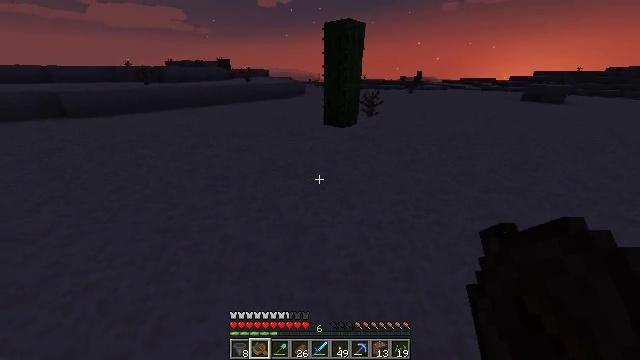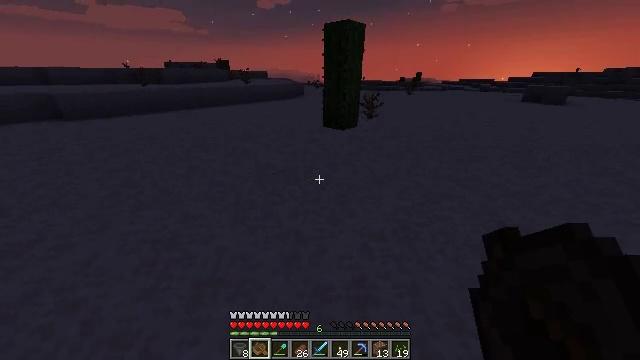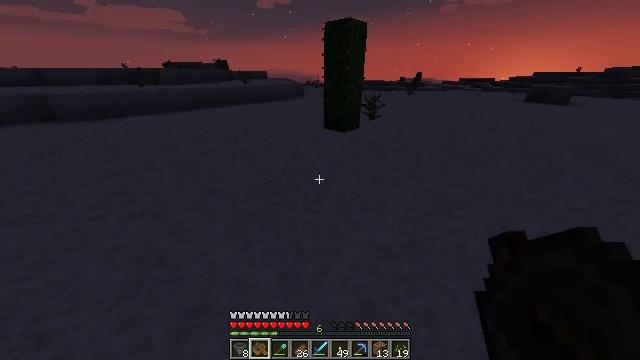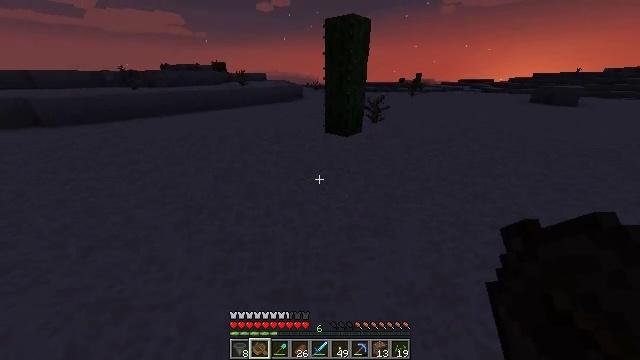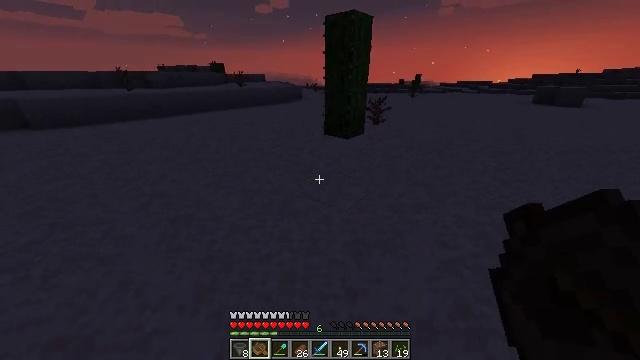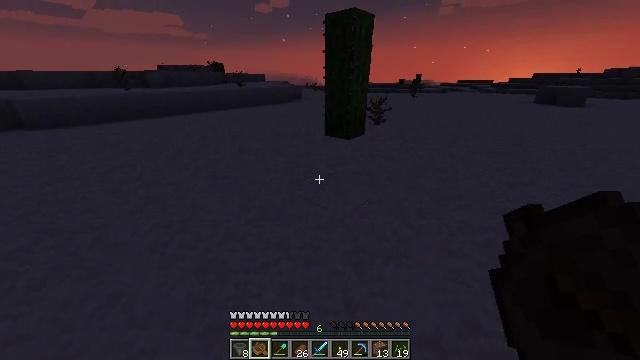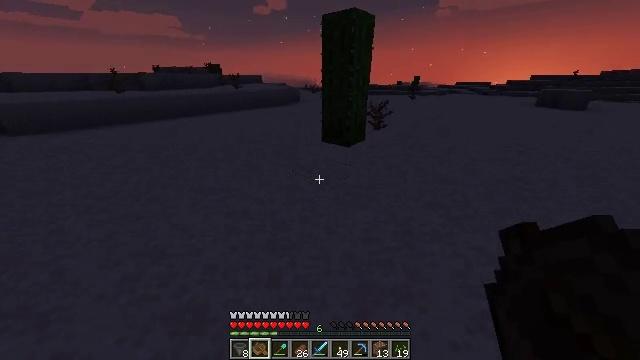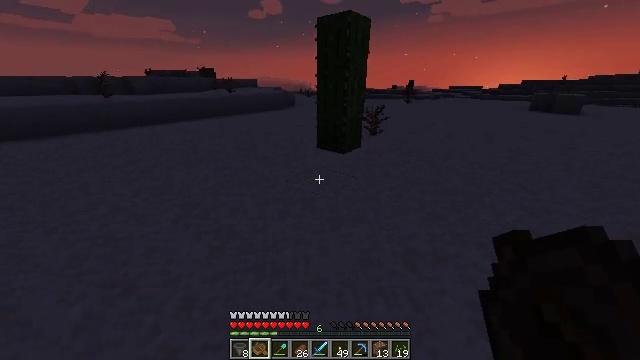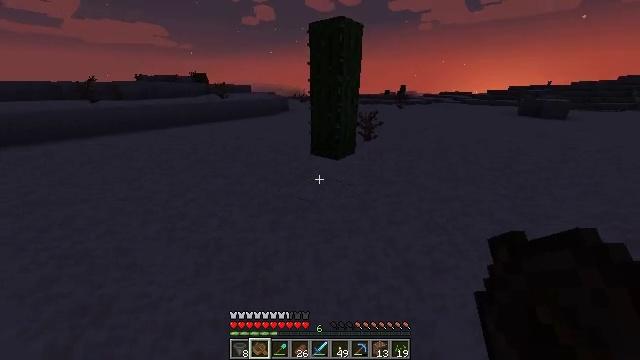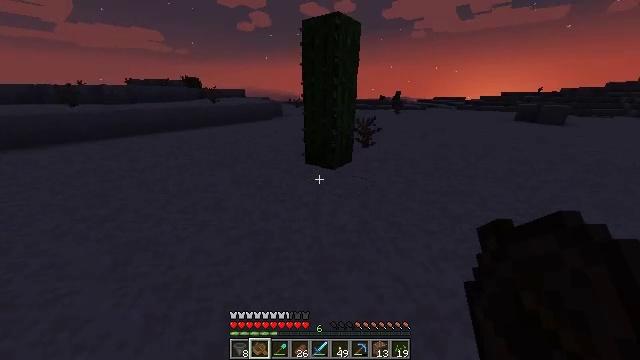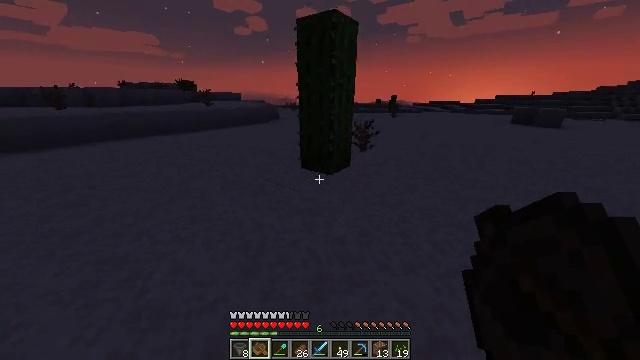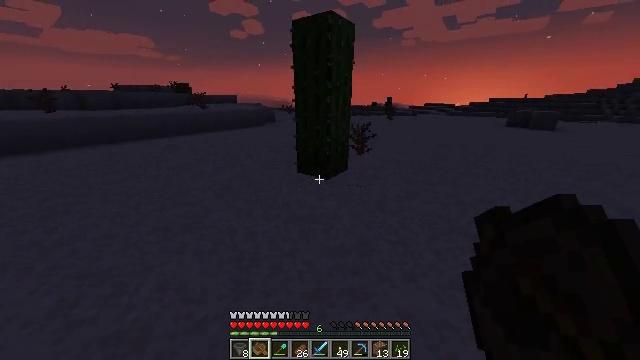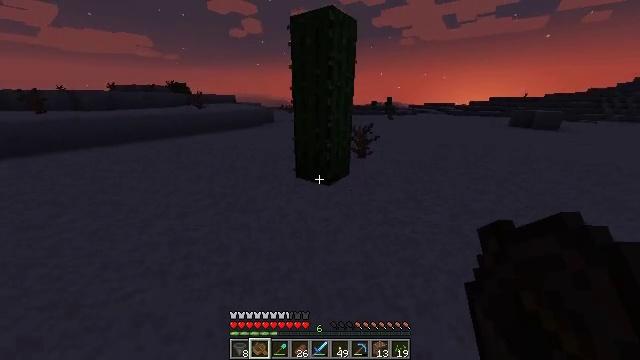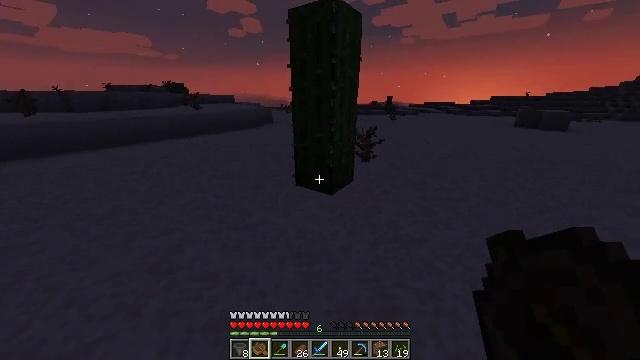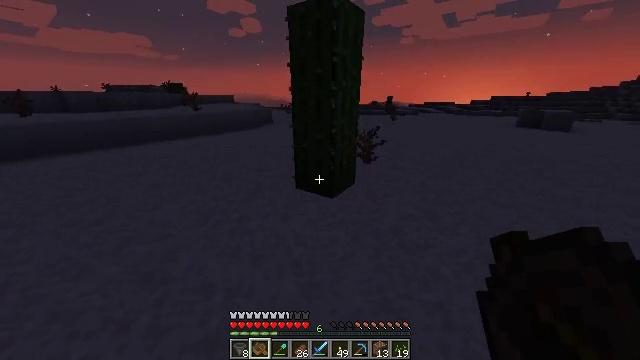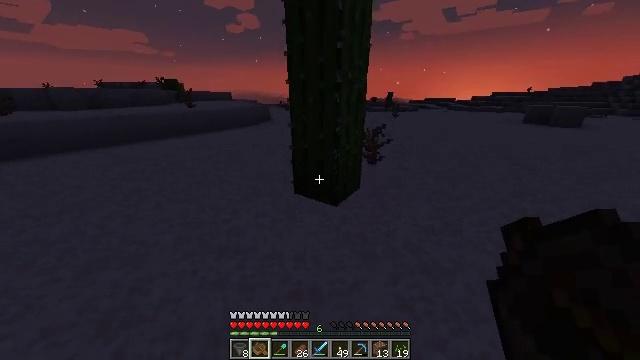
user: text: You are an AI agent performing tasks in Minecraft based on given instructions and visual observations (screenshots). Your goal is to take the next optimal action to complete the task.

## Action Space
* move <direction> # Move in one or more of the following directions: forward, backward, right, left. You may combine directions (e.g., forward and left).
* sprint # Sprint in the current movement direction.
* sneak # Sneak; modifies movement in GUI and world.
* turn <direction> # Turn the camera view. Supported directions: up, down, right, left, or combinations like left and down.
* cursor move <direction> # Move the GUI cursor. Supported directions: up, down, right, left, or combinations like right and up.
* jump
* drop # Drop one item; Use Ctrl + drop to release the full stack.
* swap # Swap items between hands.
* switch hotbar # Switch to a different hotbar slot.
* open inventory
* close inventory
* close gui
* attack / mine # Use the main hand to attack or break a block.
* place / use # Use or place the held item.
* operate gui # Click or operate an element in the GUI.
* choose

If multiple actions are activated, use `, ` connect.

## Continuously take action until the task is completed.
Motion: motion action
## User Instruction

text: Mine cactus from the desert.
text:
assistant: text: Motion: move forward
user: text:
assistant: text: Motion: move forward
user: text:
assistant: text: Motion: move forward
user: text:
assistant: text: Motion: move forward
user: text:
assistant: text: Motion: move forward
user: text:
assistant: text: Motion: move forward
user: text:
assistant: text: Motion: move forward, turn right
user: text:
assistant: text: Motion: move forward, turn right and up
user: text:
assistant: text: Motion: move forward, turn right
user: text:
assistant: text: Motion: move forward
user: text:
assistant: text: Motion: move forward
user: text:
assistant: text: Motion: move forward
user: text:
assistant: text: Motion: move forward
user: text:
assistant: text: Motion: move forward
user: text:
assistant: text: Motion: move forward, turn down
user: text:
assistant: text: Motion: move forward, turn down
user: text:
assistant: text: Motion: attack / mine
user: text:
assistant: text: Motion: attack / mine
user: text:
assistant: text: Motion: attack / mine
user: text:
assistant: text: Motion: attack / mine
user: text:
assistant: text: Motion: attack / mine
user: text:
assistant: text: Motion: attack / mine
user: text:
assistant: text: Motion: attack / mine
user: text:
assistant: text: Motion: attack / mine
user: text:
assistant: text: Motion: attack / mine
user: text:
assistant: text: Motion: attack / mine
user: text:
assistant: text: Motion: attack / mine
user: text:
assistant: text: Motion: attack / mine
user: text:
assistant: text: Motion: attack / mine
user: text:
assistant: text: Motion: attack / mine